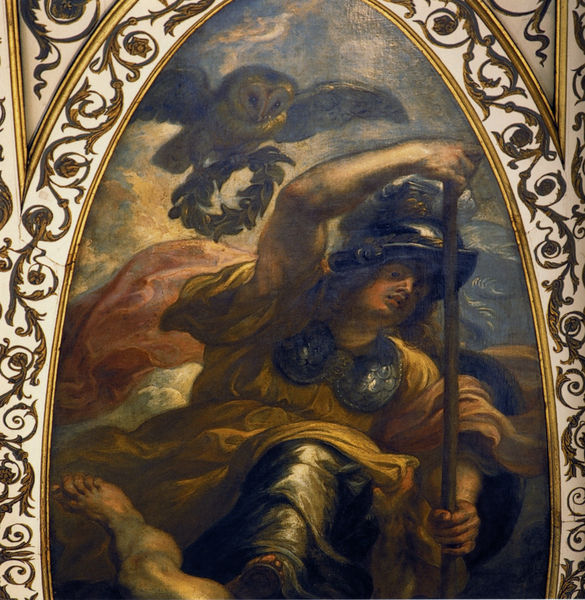
Titel: Minerva (Detail)
Künstler: Peter Paul Rubens
Standort: London
Institution: Banqueting Hall
Schlagwörter: blau, fuß, gemälde, hand, held, himmel, kampf, kopf, mann, rubens, weiß, wolken, gelb, ocker, bewegung, braun, brust, frau, kleid, gürtel, rot, schleier, tuch, beige, malerei, ornament, wand, arm, arme, barock, inkarnat, rahmen, bild, gewand, gold, mantel, stoff, decke, girlande, lippen, rokoko, rosa, schulter, fliegen, oval, stock, engel, ranken, federbusch, bein, farbig, bogen, stab, farbe, lanze, detail, floral, ornamente, wandgemälde, wandmalerei, metall, zehen, schild, panzer, soldat, helm, schuh, allegorie, kranz, lorbeer, lorbeerkranz, mythologie, personifikation, göttin, rüstung, sieg, ranke, sandale, brustpanzer, harnisch, voluten, unterarm, teufel, amazone, fall, krieger, sturz, icht, deckengemälde, fresko, eule, athene, minerva, michael, athena, siegeskranz, germania, akanthus, pallas, uhu, gabriel, viktoria, deckenbild, weißheit, kranz helm, unterlegener